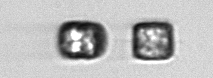
Label: Thalassiosira